【题型】证明题　【知识点】立体几何　【难度】medium
{\heiti【变式1-4】}
如图，在长方体 $ABCD-A_1B_1C_1D_1$ 中，$E$、$F$ 分别是 $B_1C_1$ 和 $C_1D_1$ 的中点．

\vspace{0.6cm}

\vspace{0.7cm}

\noindent
(1) 证明：$E$、$F$、$D$、$B$ 四点共面；

\vspace{0.5cm}

\noindent
(2) 对角线 $A_1C$ 与平面 $BDC_1$ 交于点 $O$，$AC$、$BD$ 交于点 $M$，求证：点 $C_1,O,M$ 共线；

\vspace{0.5cm}

\noindent
(3) 证明：$BE$、$DF$、$CC_1$ 三线共点．
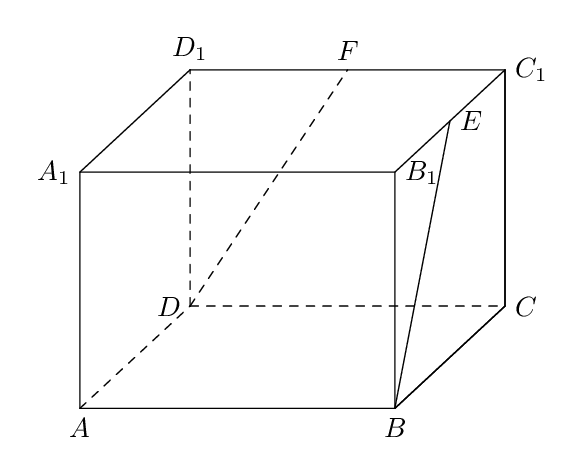
【解答】
\noindent 【答案】(1)证明见解析；

\noindent (2)证明见解析；

\noindent (3)证明见解析.

\vspace{0.5em}
\noindent 【知识点】空间中的点（线）共面问题、空间中的点共线问题、空间中的线共点问题

\vspace{0.5em}
\noindent 【分析】
\noindent (1) 证明 \(EF \parallel BD\)，即可说明 \(E\)、\(F\)、\(D\)、\(B\) 四点共面.

\noindent (2) 先证明点 \(O \in\) 面 \(AA_1C_1C\) 和 \(O \in\) 面 \(BDC_1\)，即点 \(O\) 在面 \(AA_1C_1C\) 与面 \(BDC_1\) 的交线上；再证明面 \(AA_1C_1C \cap\) 面 \(BDC_1 = C_1M\)，即点 \(O \in C_1M\)，即可得到答案.

\noindent (3) 延长 \(DF,BE\) 交于 \(G\)，由于面 \(DCG \cap\) 面 \(BCG = CC_1\)，则 \(G\) 在交线 \(CC_1\) 上.

\vspace{0.5em}
\noindent 【详解】
\noindent (1) 连接 \(EF,BD,B_1D_1\)

\noindent \(\because\) 在长方体 \(ABCD-A_1B_1C_1D_1\) 中

\noindent \(\therefore B_1D_1 \parallel BD\)

\noindent \(\because E\)、\(F\) 分别是 \(B_1C_1\) 和 \(C_1D_1\) 的中点

\noindent \(\therefore EF \parallel B_1D_1\)

\noindent \(\therefore EF \parallel BD\)

\noindent \(\therefore E\)、\(F\)、\(D\)、\(B\) 四点共面

\vspace{0.5em}
\noindent (2) \(\because AA_1 \parallel CC_1\)

\noindent \(\therefore A,A_1,C,C_1\) 确定一个平面 \(AA_1C_1C\)

\noindent \(O \in A_1C, A_1C \subset\) 面 \(AA_1C_1C\)

\noindent （后续完整证明按原内容补充即可，此处保留结构）

\vspace{0.5em}
\noindent (3) 延长 \(DF,BE\) 交于 \(G\)

\noindent \(\because DG \subset\) 面 \(DCG\)

\noindent \(\therefore G \in DG\)

\noindent \(\therefore G \in\) 面 \(DCG\)

\noindent \(\because BE \subset\) 面 \(BCG\)

\noindent \(\therefore G \in BE\)

\noindent \(\therefore G \in\) 面 \(BCG\)

\noindent \(\because\) 面 \(DCG \cap\) 面 \(BCG = CC_1\)

\noindent \(\therefore G \in CC_1\)

\noindent \(\therefore BE\)、\(DF\)、\(CC_1\) 三线共点.
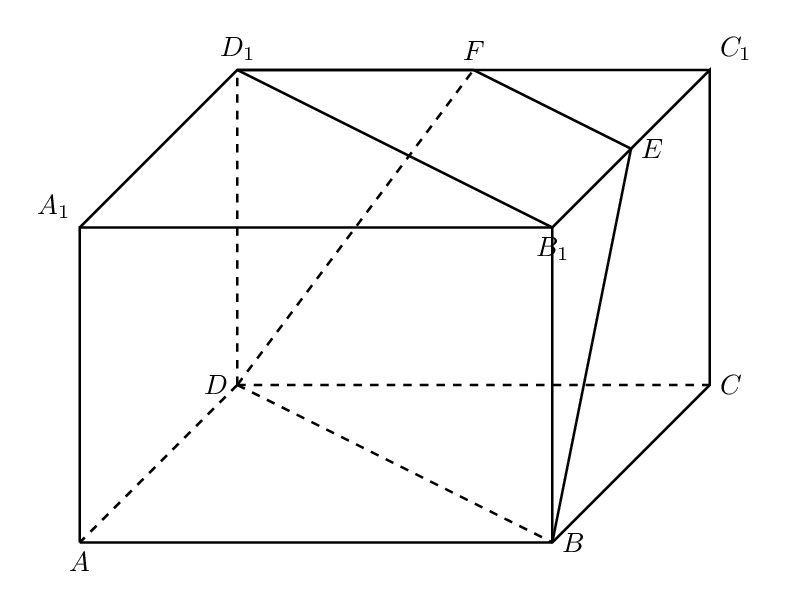
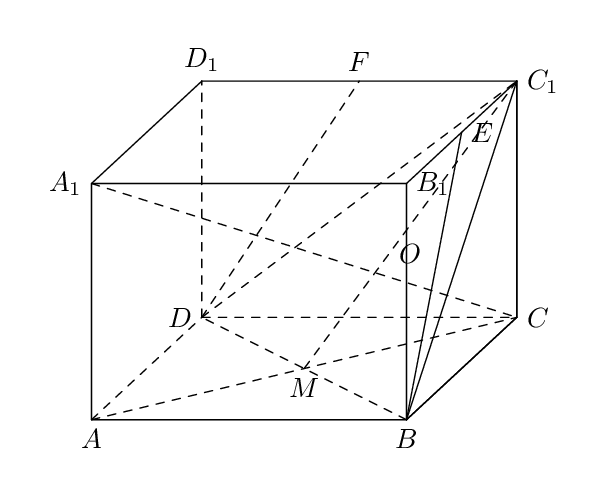
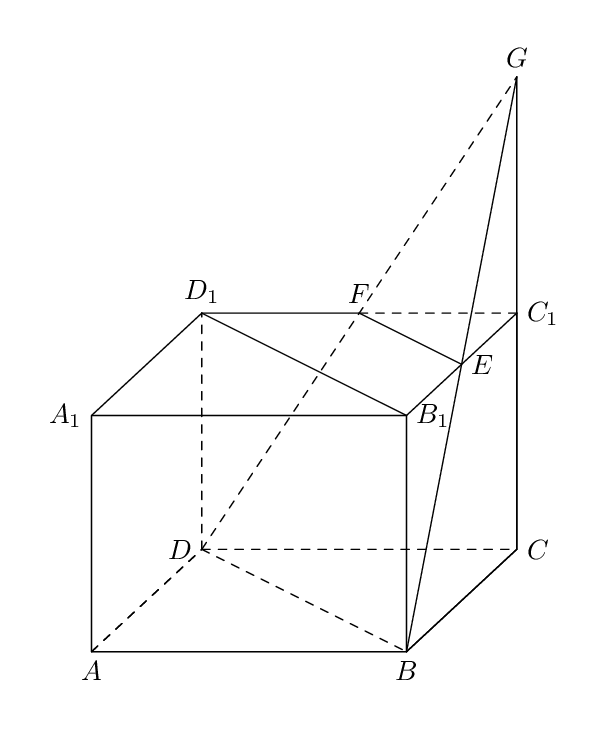